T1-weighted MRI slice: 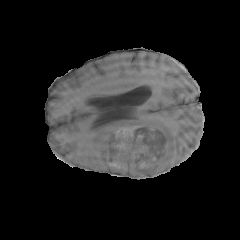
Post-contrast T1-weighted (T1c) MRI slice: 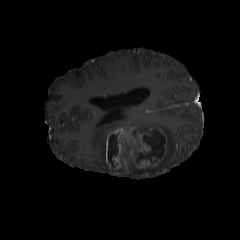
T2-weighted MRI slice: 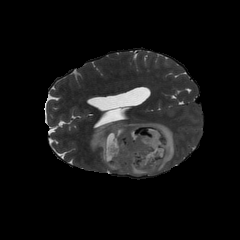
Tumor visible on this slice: yes